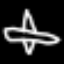
Label: airplane